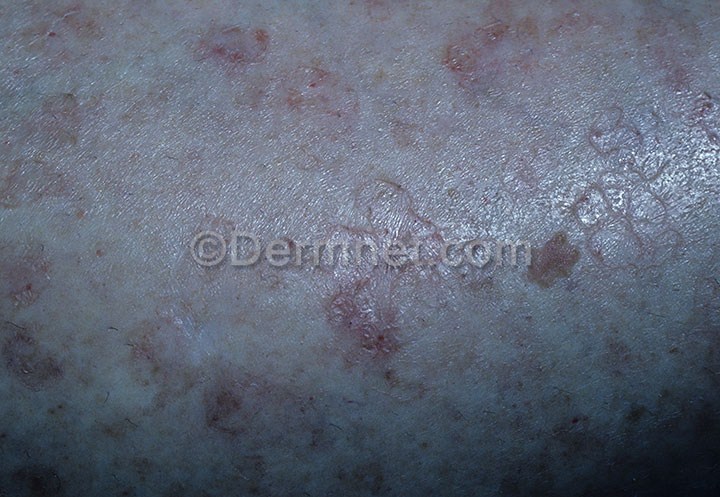
Disease: Seborrheic Keratoses and other Benign Tumors